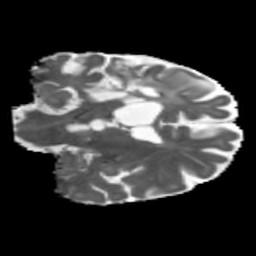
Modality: MD
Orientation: coronal
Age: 60
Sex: male
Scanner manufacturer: siemens
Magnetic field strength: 3 T
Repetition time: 5.47 s
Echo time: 0.0854 s